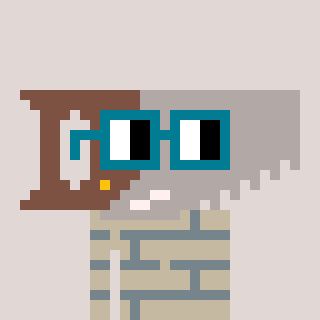
a pixel art character with square dark green glasses, a saw-shaped head and a bege-colored body on a warm background